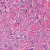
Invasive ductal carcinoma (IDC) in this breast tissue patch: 0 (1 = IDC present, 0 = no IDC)